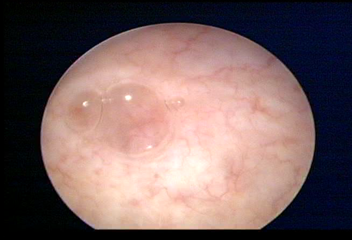
Modality: WLC
Class: Foreign bodies
Subclass: AirBubble
Bladder cancer association: No
Annotated structures: Air bubble